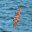
Label: 1